【题型】填空题　【知识点】向量　【难度】hard
如图，在平面斜坐标系$xOy$中，$\angle xOy = \theta$，平面上任意一点$P$关于斜坐标系的斜坐标这样定义：若$\overrightarrow{OP} = x\overrightarrow{e_1} + y\overrightarrow{e_2}$（其中$\overrightarrow{e_1}$，$\overrightarrow{e_2}$分别是$x$轴，$y$轴正方向的单位向量），则$P$点的斜坐标为$(x,y)$，向量$\overrightarrow{OP}$的斜坐标为$(x,y)$. 给出以下结论：

\ding{172}若$\theta = 60^\circ$，$P(2,-1)$，则$|\overrightarrow{OP}| = \sqrt{3}$；

\ding{173}若$P(x_1,y_1)$，$Q(x_2,y_2)$，则$\overrightarrow{OP} + \overrightarrow{OQ} = (x_1 + x_2, y_1 + y_2)$；

\ding{174}若$P(x,y)$，$\lambda \in R$，则$\lambda \overrightarrow{OP} = (\lambda x, \lambda y)$；

\ding{175}若$\overrightarrow{OP} = (x_1,y_1)$，$\overrightarrow{OQ} = (x_2,y_2)$，则$\overrightarrow{OP} \cdot \overrightarrow{OQ} = x_1x_2 + y_1y_2$；

\ding{176}若$\theta = 60^\circ$，以$O$为圆心，$1$为半径的圆的斜坐标方程为$x^2 + y^2 + xy - 1 = 0$.

其中所有正确的结论的序号是\underline{\quad\quad\quad\quad\quad}.
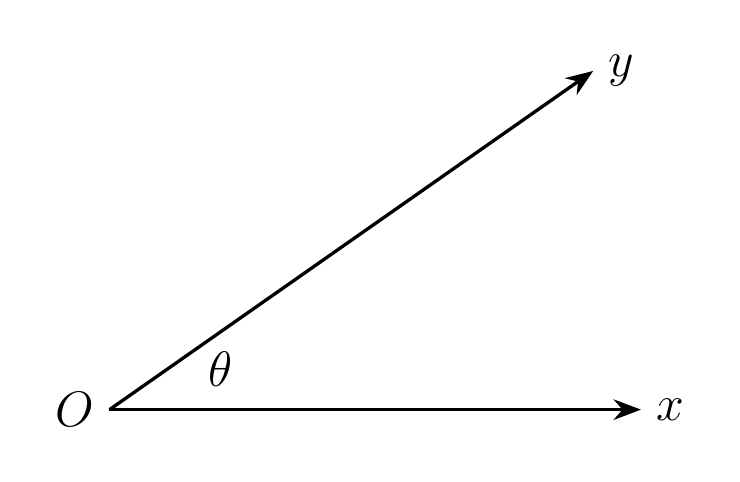
【解答】
【答案】\ding{172}\ding{173}\ding{174}\ding{176}.

【知识点】用坐标表示平面向量、平面向量有关概念的坐标表示、向量新定义

【分析】在\ding{172}中，$|\overrightarrow{OP}| = \sqrt{(2\overrightarrow{e_1} - \overrightarrow{e_2})^2} = \sqrt{4 + 1 - 2 \times 2 \times 1 \times \cos 60^\circ} = \sqrt{3}$；

在\ding{173}中，$\overrightarrow{OP} + \overrightarrow{OQ} = x_1\overrightarrow{e_1} + y_1\overrightarrow{e_2} + x_2\overrightarrow{e_1} + y_2\overrightarrow{e_2} = (x_1 + x_2)\overrightarrow{e_1} + (y_1 + y_2)\overrightarrow{e_2}$；

在\ding{174}中，$\lambda \overrightarrow{OP} = \lambda(x_1\overrightarrow{e_1} + y_1\overrightarrow{e_2}) = \lambda x_1\overrightarrow{e_1} + \lambda y_1\overrightarrow{e_2}$；

在\ding{175}中，$\overrightarrow{OP} \cdot \overrightarrow{OQ} = (x_1\overrightarrow{e_1} + y_1\overrightarrow{e_2}) \cdot (x_2\overrightarrow{e_1} + y_2\overrightarrow{e_2}) = x_1x_2 + y_1y_2 + (x_1x_2 + y_1y_2)(\overrightarrow{e_1} \cdot \overrightarrow{e_2})$；

在\ding{176}中，设$P(x,y)$，则$\sqrt{(x\overrightarrow{e_1} + y\overrightarrow{e_2})^2} = 1$，化为$x^2 + y^2 + 2xy\cos 60^\circ = 1$，从而满足条件的圆的斜坐标方程为$x^2 + y^2 + xy - 1 = 0$.

【详解】\ding{172} $\because \theta = 60^\circ$，$P(2,-1)$，

$\therefore |\overrightarrow{OP}| = \sqrt{(2\overrightarrow{e_1} - \overrightarrow{e_2})^2} = \sqrt{4 + 1 - 2 \times 2 \times 1 \times \cos 60^\circ} = \sqrt{3}$，故\ding{172}正确；

\ding{173} $\because P(x_1,y_1)$，$Q(x_2,y_2)$，

$\therefore \overrightarrow{OP} + \overrightarrow{OQ} = x_1\overrightarrow{e_1} + y_1\overrightarrow{e_2} + x_2\overrightarrow{e_1} + y_2\overrightarrow{e_2} = (x_1 + x_2)\overrightarrow{e_1} + (y_1 + y_2)\overrightarrow{e_2}$，

$\therefore \overrightarrow{OP} · \overrightarrow{OQ} = x_1x_2+y_1 y_2$，故\ding{173}正确；

\ding{174} $\because P(x,y)$，$\lambda \in {R}$，

$\therefore \lambda \overrightarrow{OP} = \lambda(x\overrightarrow{e_1} + y\overrightarrow{e_2}) = \lambda x\overrightarrow{e_1} + \lambda y\overrightarrow{e_2}$，

$\therefore \lambda \overrightarrow{OP} = (\lambda x, \lambda y)$，故\ding{174}正确；

\ding{175} $\overrightarrow{OP} \cdot \overrightarrow{OQ} = (x_1\overrightarrow{e_1} + y_1\overrightarrow{e_2}) \cdot (x_2\overrightarrow{e_1} + y_2\overrightarrow{e_2}) = x_1x_2 + y_1y_2 + (x_1y_2 + x_2y_1)(\overrightarrow{e_1} \cdot \overrightarrow{e_2})$，故\ding{175}错误；

\ding{176} 若$\theta = 60^\circ$，以$O$为圆心，$1$为半径的圆满足$|\overrightarrow{OP}| = 1$，

设$P(x,y)$，则$\sqrt{(x\overrightarrow{e_1} + y\overrightarrow{e_2})^2} = 1$，

化为$x^2 + y^2 + 2xy\cos 60^\circ = 1$，

$\therefore x^2 + y^2 + xy - 1 = 0$.

故满足条件的圆的斜坐标方程为$x^2 + y^2 + xy - 1 = 0$. 故\ding{176}正确.

故答案为：\ding{172}\ding{173}\ding{174}\ding{176}.